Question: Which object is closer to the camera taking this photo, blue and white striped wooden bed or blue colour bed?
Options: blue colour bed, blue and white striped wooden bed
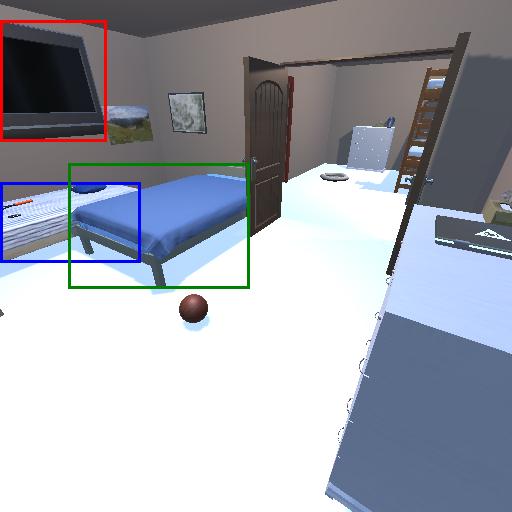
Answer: blue colour bed